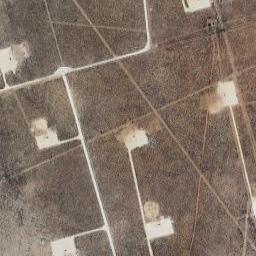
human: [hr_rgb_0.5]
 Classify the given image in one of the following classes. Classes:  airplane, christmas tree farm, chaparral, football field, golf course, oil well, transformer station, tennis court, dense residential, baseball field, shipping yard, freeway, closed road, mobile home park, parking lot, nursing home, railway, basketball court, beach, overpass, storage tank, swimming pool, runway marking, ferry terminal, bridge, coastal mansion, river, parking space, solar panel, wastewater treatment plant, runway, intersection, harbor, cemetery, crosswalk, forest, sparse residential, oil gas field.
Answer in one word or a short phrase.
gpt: oil gas field